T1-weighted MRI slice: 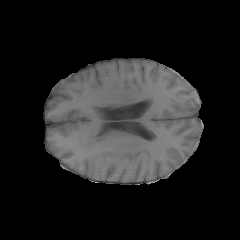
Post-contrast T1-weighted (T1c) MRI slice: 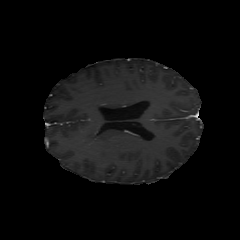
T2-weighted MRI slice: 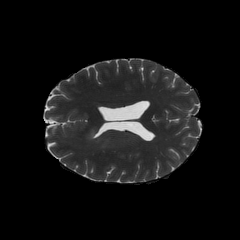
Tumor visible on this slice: yes